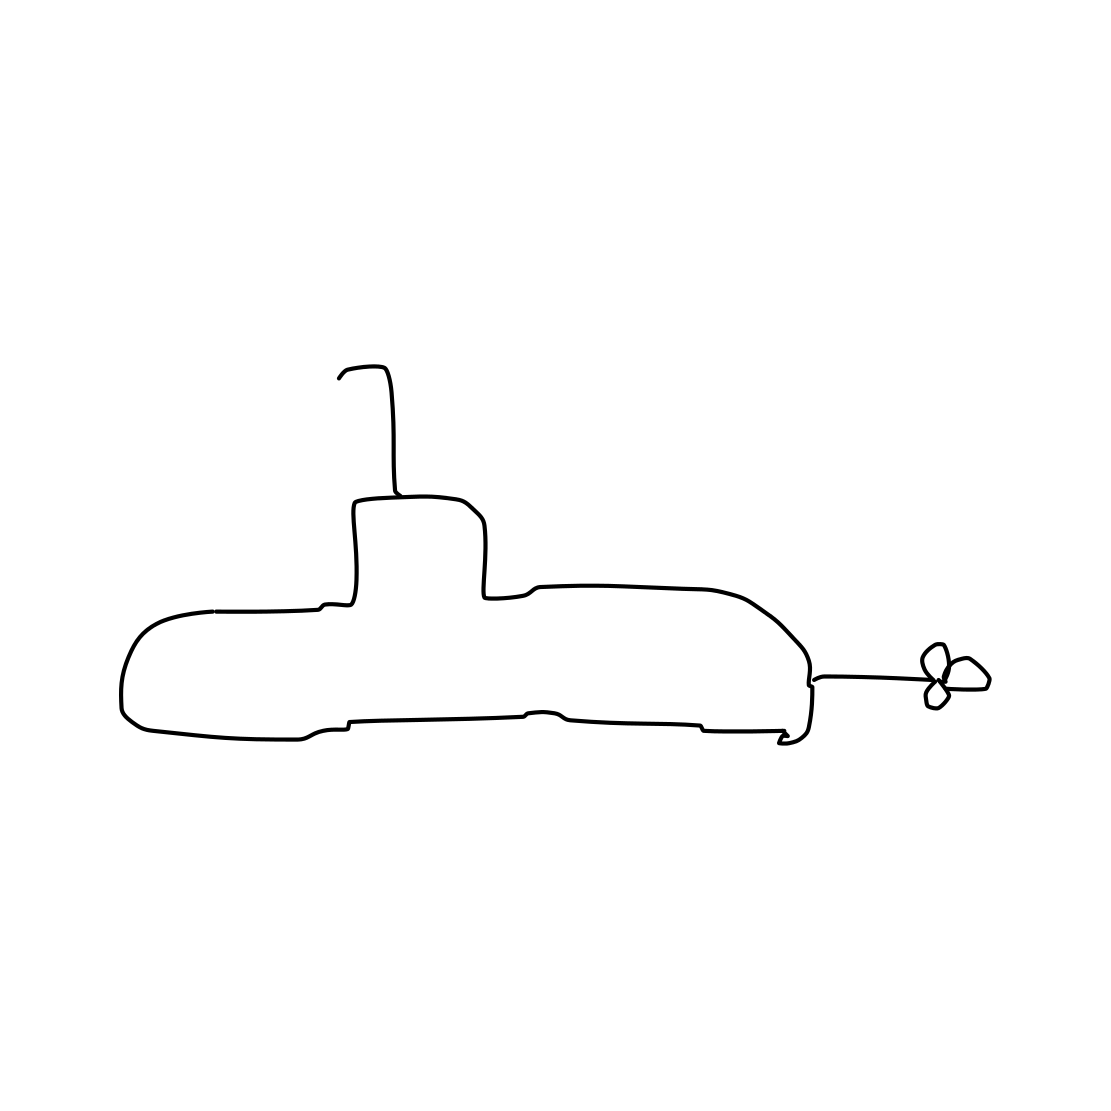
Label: submarine